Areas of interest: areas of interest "School"
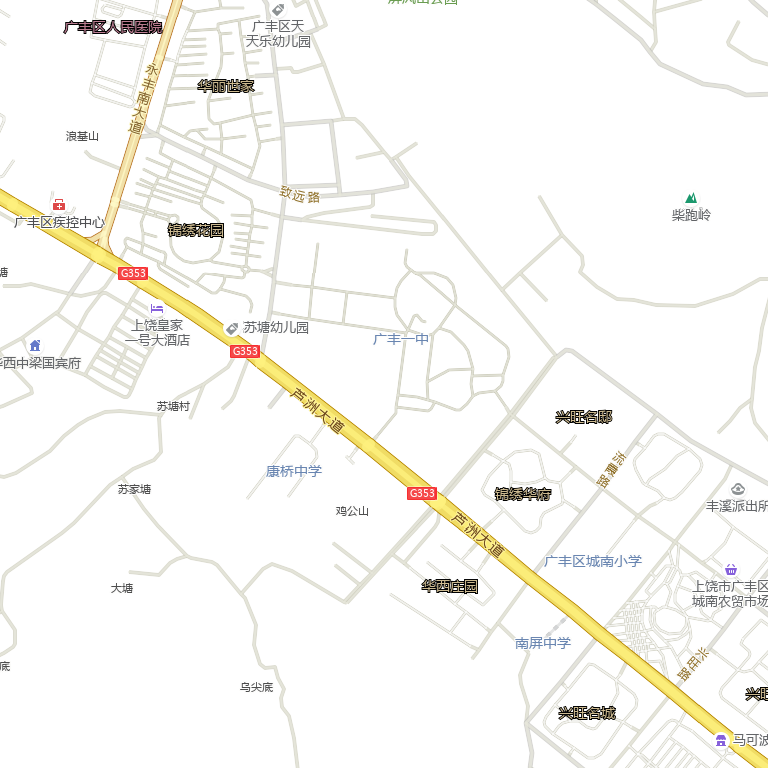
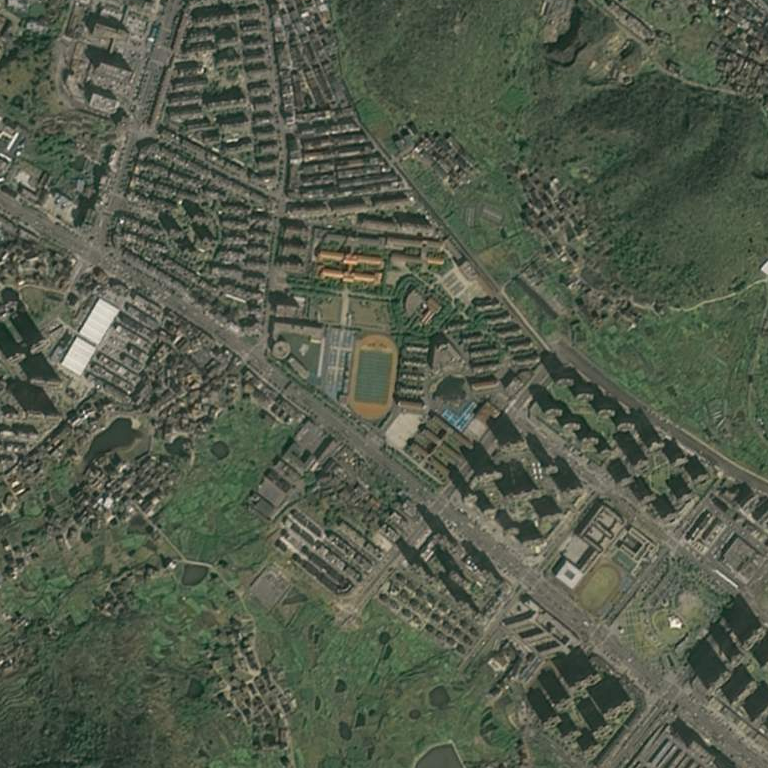